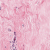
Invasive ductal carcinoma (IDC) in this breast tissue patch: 0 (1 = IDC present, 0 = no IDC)